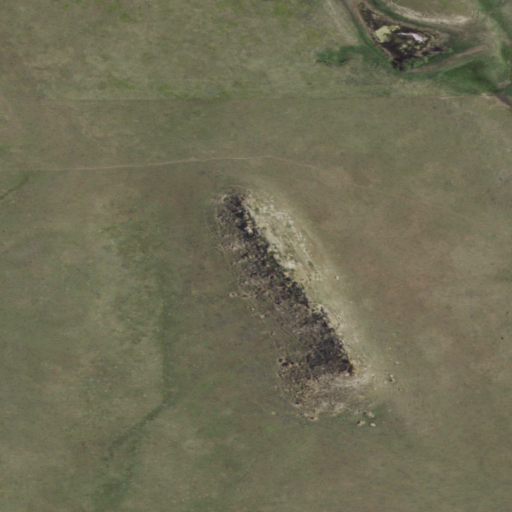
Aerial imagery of mountain in South Dakota named Haystack Butte containing grassland and shrub